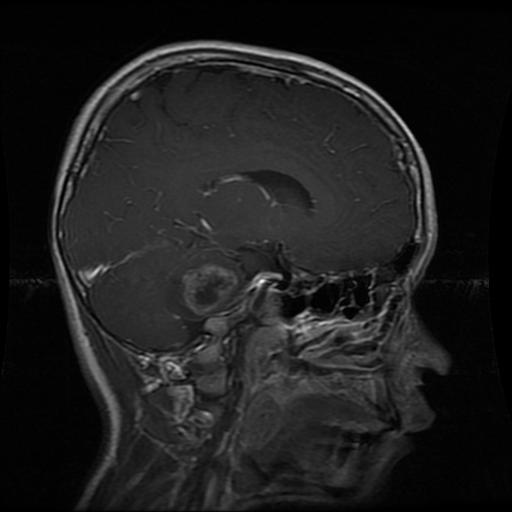
Label: glioma